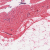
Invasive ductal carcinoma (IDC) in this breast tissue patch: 0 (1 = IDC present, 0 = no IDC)